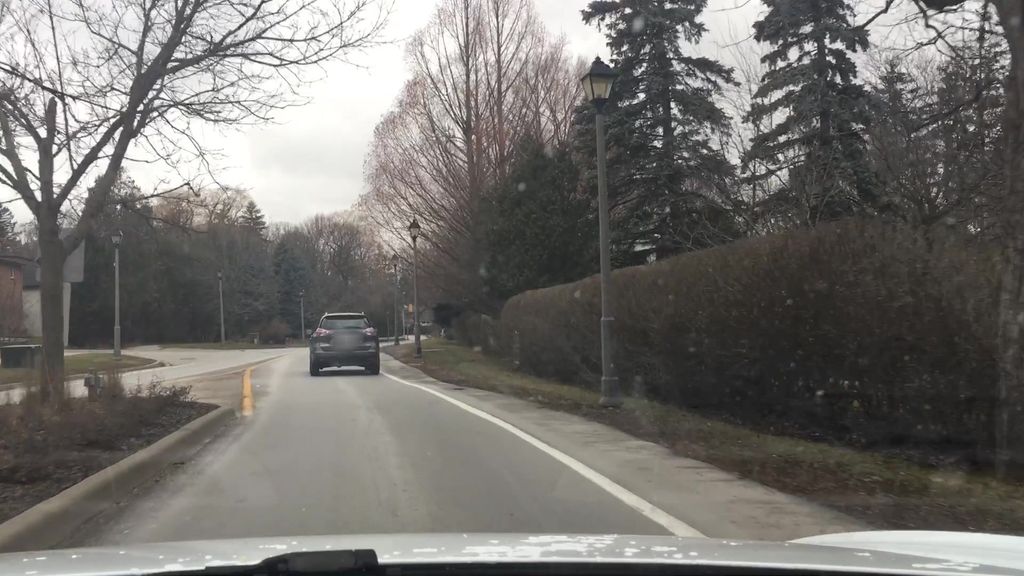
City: hamilton